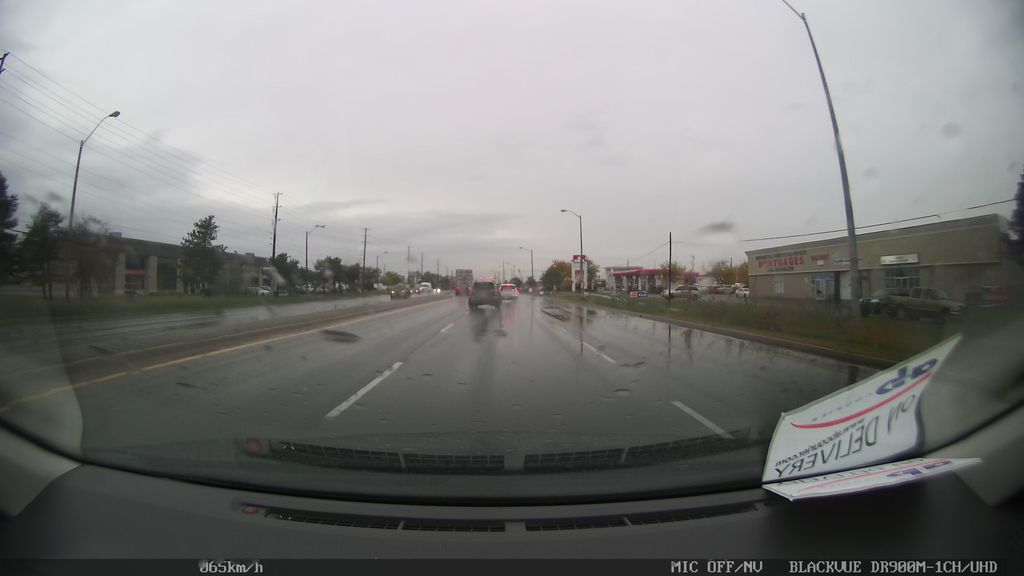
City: toronto